Question: I am facing a strange issue which take my 4 to 5 hours but i am still unable to find a solution.
The error is i am getting is my code is just working fine on chrome and firefox safari all browsers but when i am running it on IE11 it throw me this error:
> [Vue warn]: Error compiling template: '<div class="floating-chat lh-2-0" id="chat-app"> &nbsp;&nbsp; <span class="title pull-lef col-md-12"> <span class="chat-notification-icon" v-if="this.unreadChatOfUsersCount.count > 0"> {{this.unreadChatOfUsersCount.count}} </span> Messaging </span> <div class="pull-righ col-md-"> </div>'
Please someone give me a solution for this.
I converted my all methods from 'method(){}' to method: 'function(){}' also add polyfill but cant reach to result.

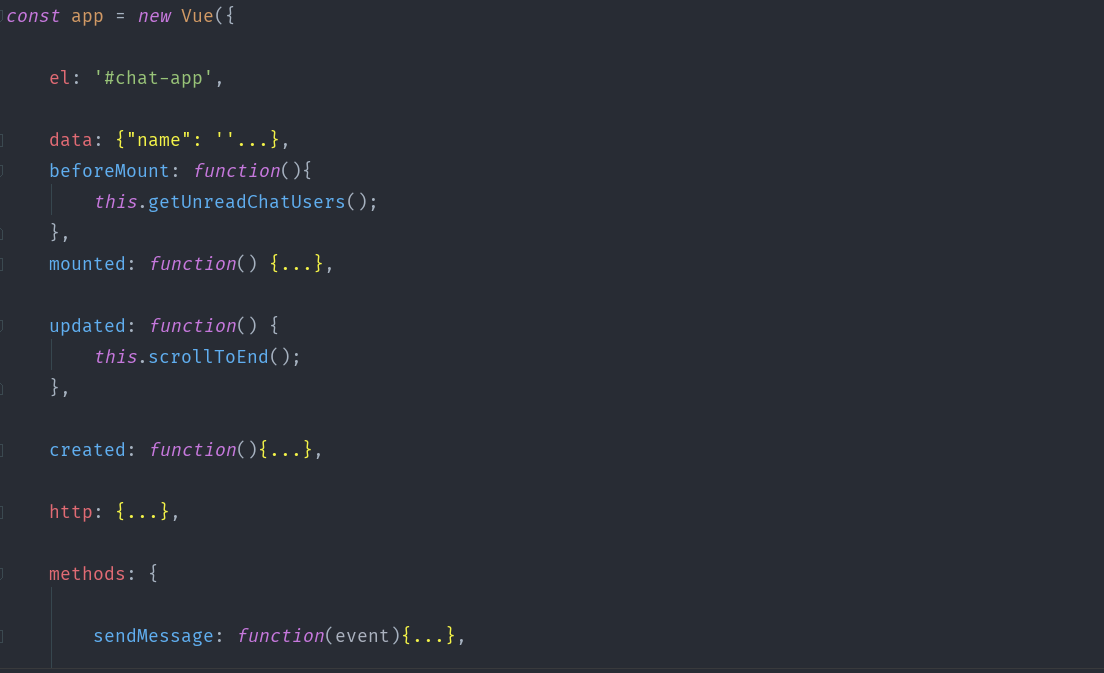
Answer: I had such problem on my project. It can happen in case you are using IE incompatible code in the component template.
For me, it was string interpolation in the attribute.